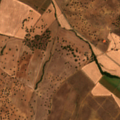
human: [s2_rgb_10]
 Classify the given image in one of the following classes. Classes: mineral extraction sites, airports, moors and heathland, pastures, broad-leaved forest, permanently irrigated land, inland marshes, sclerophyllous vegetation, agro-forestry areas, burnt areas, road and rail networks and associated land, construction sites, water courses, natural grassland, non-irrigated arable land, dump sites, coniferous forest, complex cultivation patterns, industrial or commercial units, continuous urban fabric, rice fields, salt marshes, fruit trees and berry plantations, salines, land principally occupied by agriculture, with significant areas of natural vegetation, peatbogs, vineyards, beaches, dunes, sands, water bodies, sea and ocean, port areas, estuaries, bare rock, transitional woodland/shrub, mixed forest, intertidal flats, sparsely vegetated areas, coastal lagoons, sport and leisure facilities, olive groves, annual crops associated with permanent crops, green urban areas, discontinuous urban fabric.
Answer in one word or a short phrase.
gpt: non-irrigated arable land, olive groves, agro-forestry areas